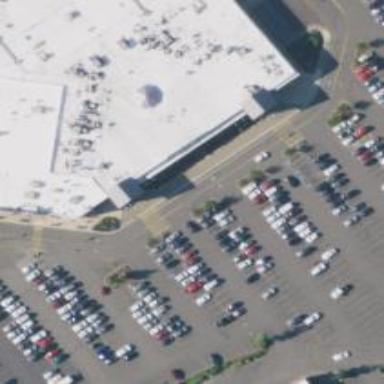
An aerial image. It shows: Food court inside building.